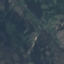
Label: HerbaceousVegetation